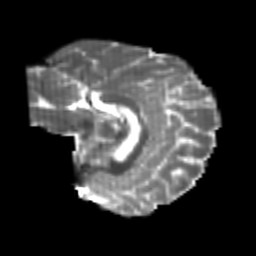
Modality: T2w
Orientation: sagittal
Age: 21
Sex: female
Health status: healthy
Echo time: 0.074 s